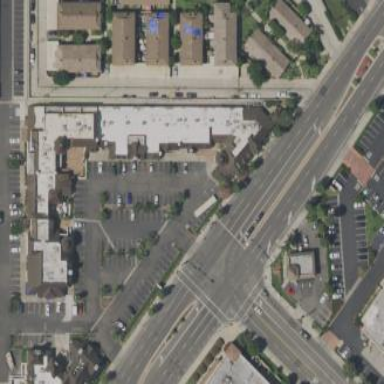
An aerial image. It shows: Retail building.